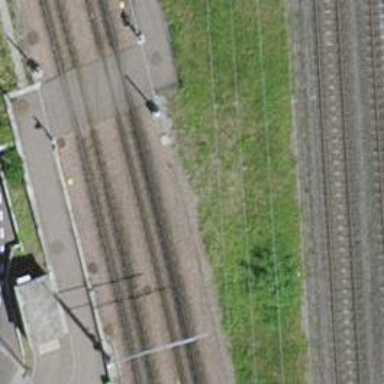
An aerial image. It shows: Tram railway with one track and electrified contact line.